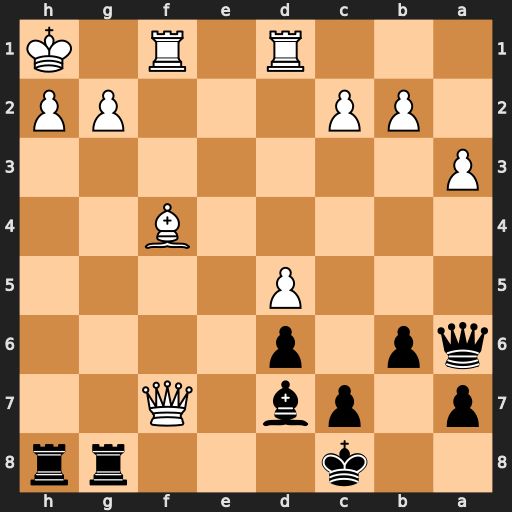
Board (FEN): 2k3rr/p1pb1Q2/qp1p4/3P4/5B2/P7/1PP3PP/3R1R1K
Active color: b
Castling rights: -
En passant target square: -
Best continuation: Qe2 Bg3 Rxg3